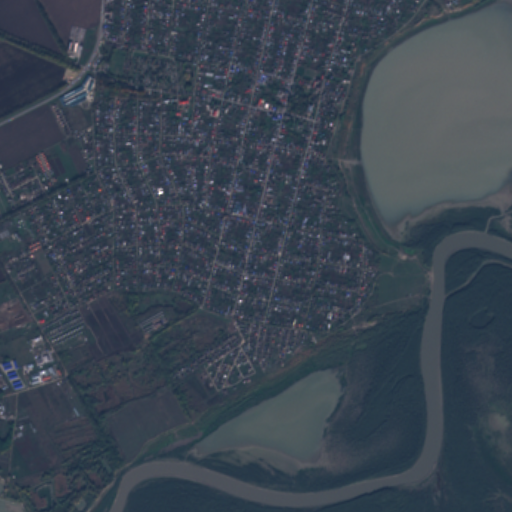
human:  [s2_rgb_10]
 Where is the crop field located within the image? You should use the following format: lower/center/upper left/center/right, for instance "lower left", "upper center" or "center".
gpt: The crop field is located in the left of the image.
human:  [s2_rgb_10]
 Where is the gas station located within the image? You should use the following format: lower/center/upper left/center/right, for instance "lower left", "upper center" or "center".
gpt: The gas station is located in the upper left of the image.
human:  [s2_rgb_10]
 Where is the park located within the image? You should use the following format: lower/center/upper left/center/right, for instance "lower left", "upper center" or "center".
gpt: The park is located in the upper left of the image.
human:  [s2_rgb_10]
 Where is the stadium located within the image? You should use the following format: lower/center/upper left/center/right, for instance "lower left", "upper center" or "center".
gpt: The stadium is located in the upper center of the image.
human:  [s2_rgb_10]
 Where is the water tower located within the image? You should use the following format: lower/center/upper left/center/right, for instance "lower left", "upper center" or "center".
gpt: The water tower is located in the upper center of the image.
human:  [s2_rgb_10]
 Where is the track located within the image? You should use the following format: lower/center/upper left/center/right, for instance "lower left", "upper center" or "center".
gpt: There is no track in the image.